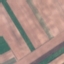
Land use / land cover: AnnualCrop